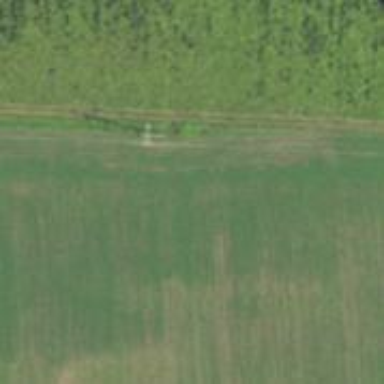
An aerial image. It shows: Power pole.